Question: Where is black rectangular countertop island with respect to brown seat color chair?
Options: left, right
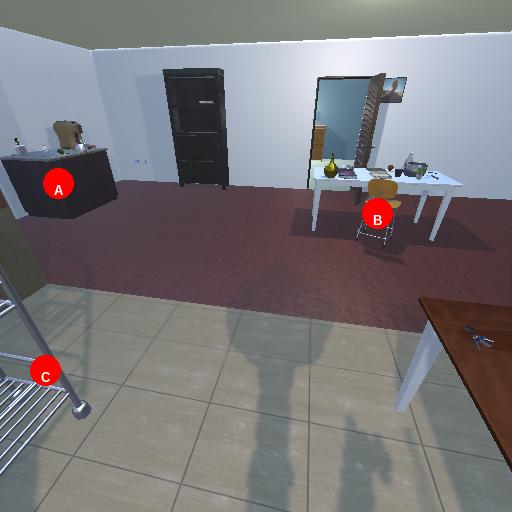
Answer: left